Question: May I please seek your help to Label a barplot with ggplot2 like the following graph:

I am using the following code to obtain the attached plot:
'''
library(ggplot2)
test <- data.frame(x = c("Moderately Poor", "Deeply Poor", "Deeply & Intensely Poor", "Intensely Poor", "Overall Poverty"), y = c(0.024, -0.046, -0.025, -0.037, -0.083))
test$colour <- ifelse(test$y < 0, "firebrick1", "steelblue")
test$hjust <- ifelse(test$y > 0, 1.03, -0.03)
ggplot(test, aes(x, y, label = x, hjust = hjust)) +
geom_text(aes(y = 0, colour = colour)) +
geom_bar(stat = "identity", aes(fill = colour))
last_plot() + coord_flip() + labs(x = "", y = "") +
scale_x_discrete(breaks = NA) + theme_bw() +
opts(legend.position = "none")
'''
I was just wondering how can I get the second numeric label on each bar?
Thanks,
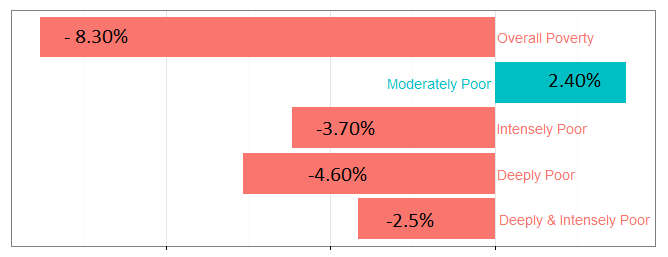
Answer: R graphics, including 'ggplot2', are pen-on-paper, i.e 'layers' (each 'geom_...') will be drawn in order.
So, if you want to have a 'geom_text' on top of a 'geom_bar', the 'geom_text' will need to come after the 'geom_bar'.
Updating for 'ggplot2' 0.9.3 (the current version)
'''
ggplot(test, aes(x, y)) +
geom_text(aes(y = 0, colour = colour, hjust =hjust, label = x), size=4.5) +
geom_bar(stat = "identity", aes(fill = colour)) +
geom_text(colour ='black',
aes(label = paste( formatC( round(y*100, 2 ), format='f', digits=2 ),'%'),
hjust = ifelse(y>0,1,0))) +
coord_flip() + labs(x = "", y = "") +
scale_x_discrete(breaks = NULL) + theme_bw() +
theme(legend.position = "none")
'''
produces